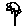
Label: flower